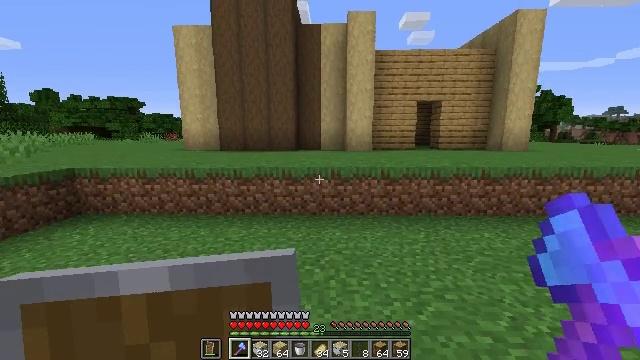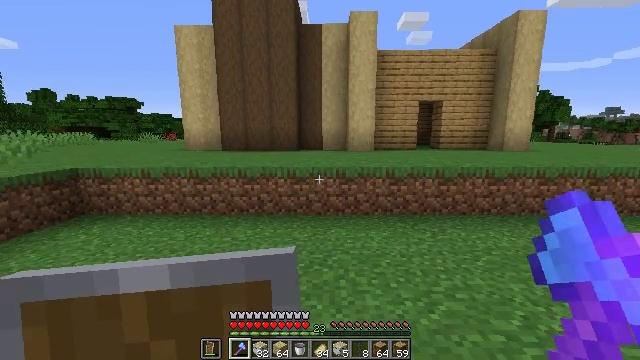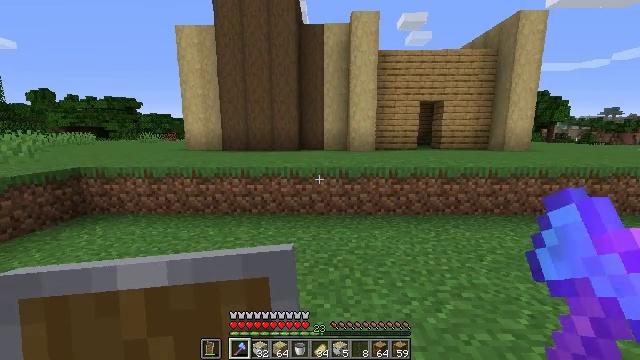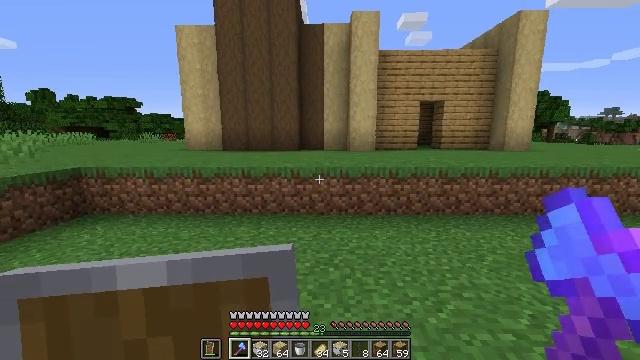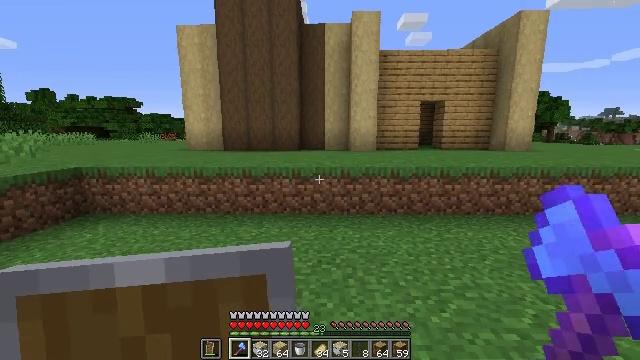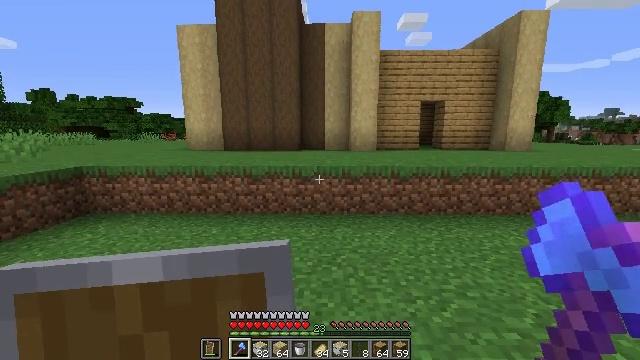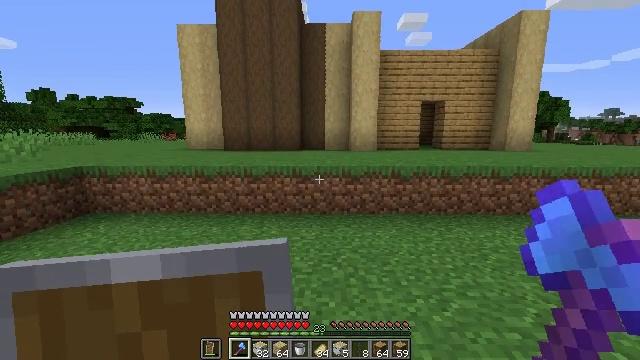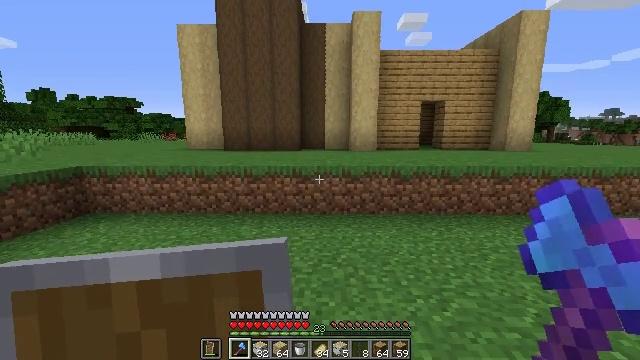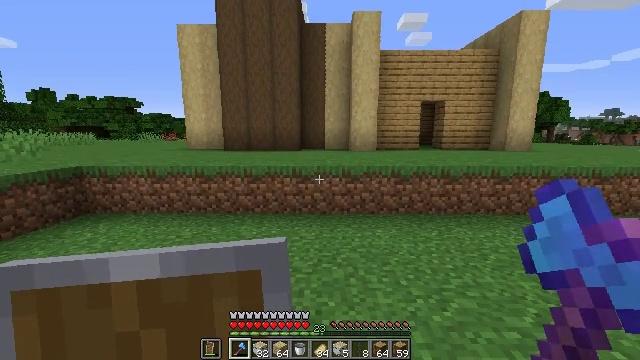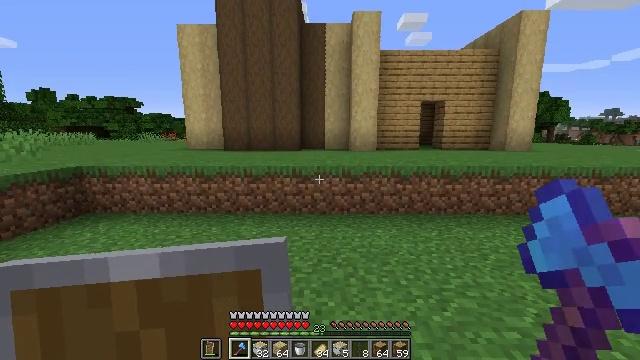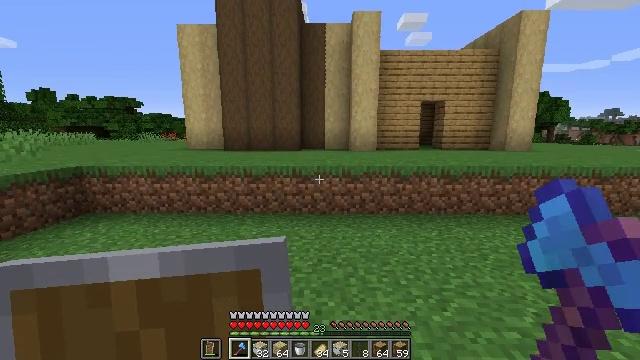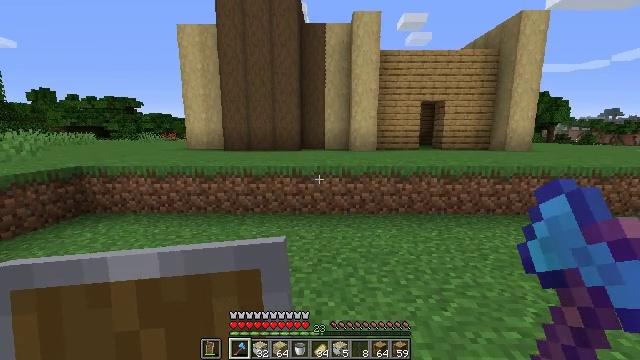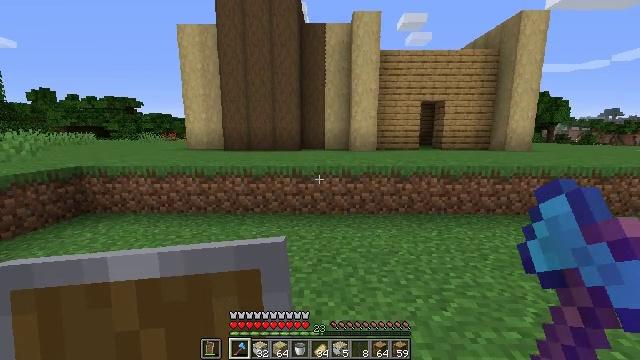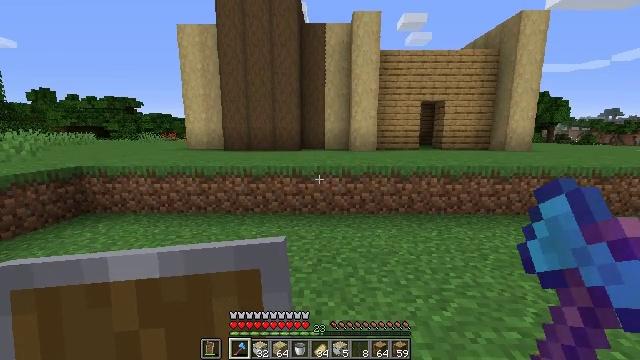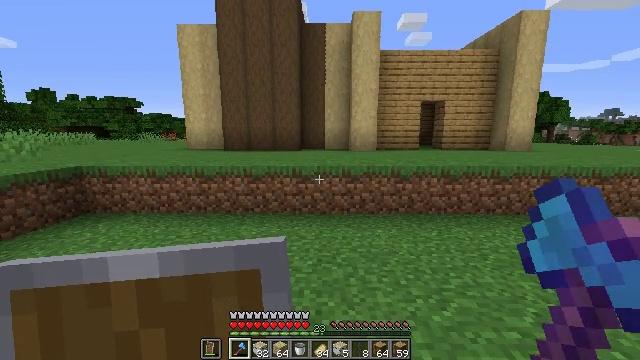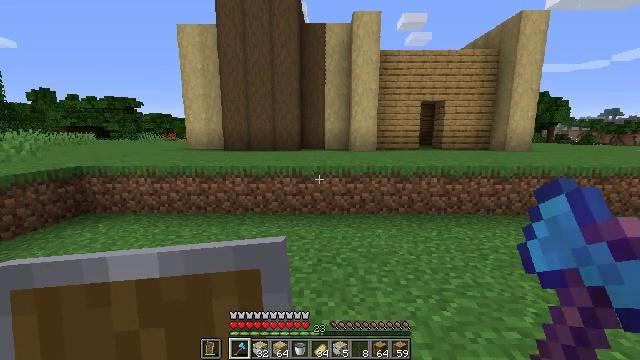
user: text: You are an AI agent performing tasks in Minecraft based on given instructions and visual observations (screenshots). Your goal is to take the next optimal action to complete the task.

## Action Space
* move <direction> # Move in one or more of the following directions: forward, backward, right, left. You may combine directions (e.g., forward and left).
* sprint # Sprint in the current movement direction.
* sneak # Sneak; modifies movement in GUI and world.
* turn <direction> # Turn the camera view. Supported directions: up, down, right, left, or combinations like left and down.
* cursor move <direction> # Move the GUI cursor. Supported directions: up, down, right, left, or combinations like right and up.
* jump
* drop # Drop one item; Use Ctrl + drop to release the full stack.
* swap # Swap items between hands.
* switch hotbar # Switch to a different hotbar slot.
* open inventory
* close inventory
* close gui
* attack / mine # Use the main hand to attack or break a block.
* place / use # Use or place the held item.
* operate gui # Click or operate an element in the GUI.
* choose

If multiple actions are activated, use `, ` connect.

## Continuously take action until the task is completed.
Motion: motion action
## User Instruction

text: Collect the stripped birch log by attacking it.
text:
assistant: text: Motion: no_op
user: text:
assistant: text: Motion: no_op
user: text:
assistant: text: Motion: no_op
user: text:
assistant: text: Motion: no_op
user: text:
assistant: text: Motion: no_op
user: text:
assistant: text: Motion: no_op
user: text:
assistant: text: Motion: no_op
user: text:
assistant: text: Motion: no_op
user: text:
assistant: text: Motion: no_op
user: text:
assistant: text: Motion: no_op
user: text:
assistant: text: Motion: no_op
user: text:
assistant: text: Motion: no_op
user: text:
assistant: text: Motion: no_op
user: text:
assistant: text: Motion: no_op
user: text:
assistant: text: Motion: no_op
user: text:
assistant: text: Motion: no_op
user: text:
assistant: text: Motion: no_op
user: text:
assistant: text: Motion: turn up
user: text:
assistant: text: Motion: turn up
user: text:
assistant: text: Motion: no_op
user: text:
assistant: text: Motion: no_op
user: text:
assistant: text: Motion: turn left
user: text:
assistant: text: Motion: turn left
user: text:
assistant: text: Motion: move left
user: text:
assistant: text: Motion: move left
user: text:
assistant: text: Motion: move left
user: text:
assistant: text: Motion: move left
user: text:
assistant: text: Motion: move left
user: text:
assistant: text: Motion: move left
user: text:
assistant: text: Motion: move forward and move left